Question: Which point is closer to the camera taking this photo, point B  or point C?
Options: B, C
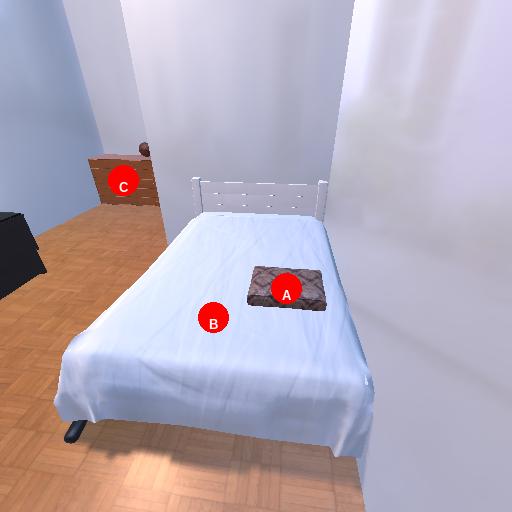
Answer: B